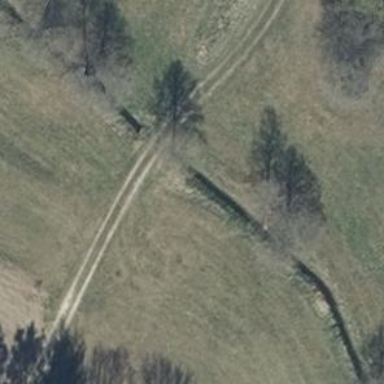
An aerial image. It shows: Culvert tunnel.